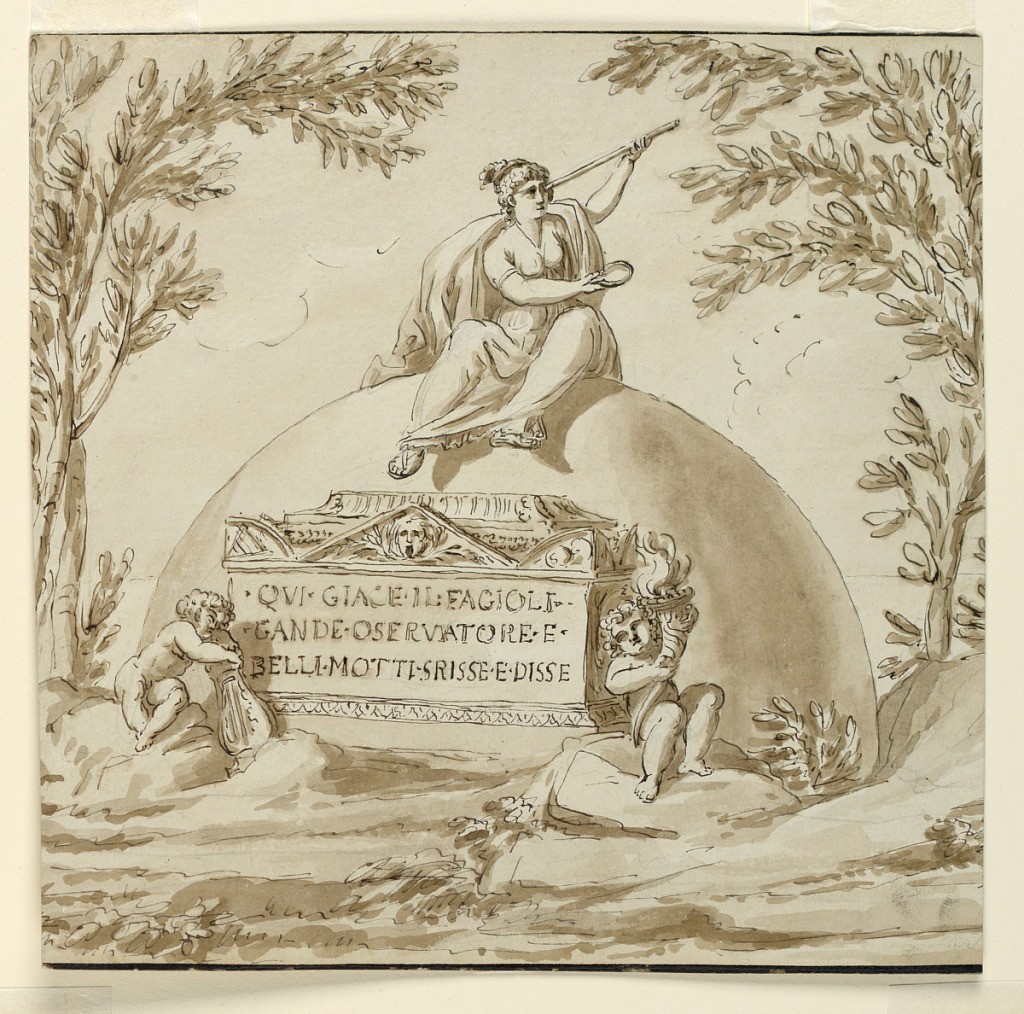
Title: Sepulchral Monument for Astronomer Giovanni B. Fagiuoli
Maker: Giuseppe Barberi, Italian, 1746–1809
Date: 1795–1809
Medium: Pen and brown ink, brush and brown wash, graphite on blued-white paper
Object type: Drawing
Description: Half sphere upon which sits a woman with telescope. A bot leaning on a lyre and a boy with a flaming cornucopia flank a sarcophagus. Inscription at front.